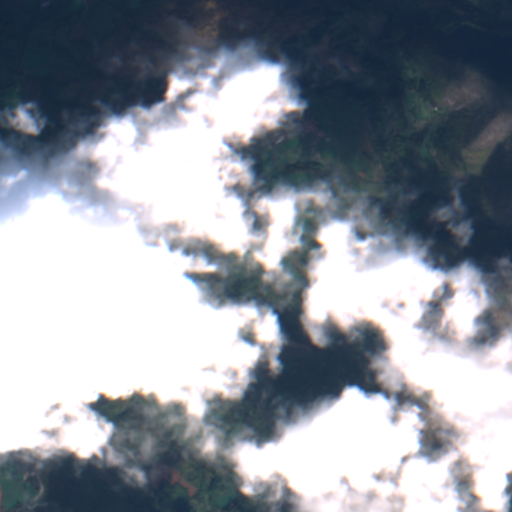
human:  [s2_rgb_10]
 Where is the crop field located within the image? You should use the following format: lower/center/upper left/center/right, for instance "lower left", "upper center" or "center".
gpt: The crop field is located in the lower left of the image.
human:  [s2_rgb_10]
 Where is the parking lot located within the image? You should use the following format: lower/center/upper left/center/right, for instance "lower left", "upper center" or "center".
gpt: The parking lot is located in the center left of the image.
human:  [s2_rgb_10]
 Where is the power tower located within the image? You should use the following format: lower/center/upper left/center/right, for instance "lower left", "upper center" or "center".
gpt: The power tower is located in the upper of the image.
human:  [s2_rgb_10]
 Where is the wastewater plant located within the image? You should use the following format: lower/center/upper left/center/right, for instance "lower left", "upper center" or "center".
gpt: The wastewater plant is located in the center left of the image.
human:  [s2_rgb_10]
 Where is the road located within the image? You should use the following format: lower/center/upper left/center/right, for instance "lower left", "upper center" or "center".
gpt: There is no road in the image.